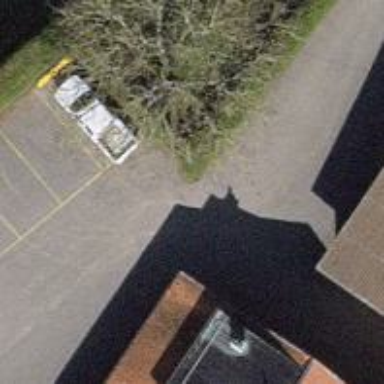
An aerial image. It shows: Driveway.